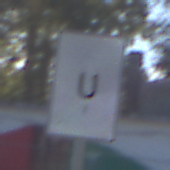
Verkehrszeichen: AnkuendigungOderFortsetzungUmleitungOhnePfeilsymbol
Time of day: MorningAfternoon
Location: Outdoor (Suburban)
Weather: PartlyCloudy
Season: NotSpecified
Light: Natural